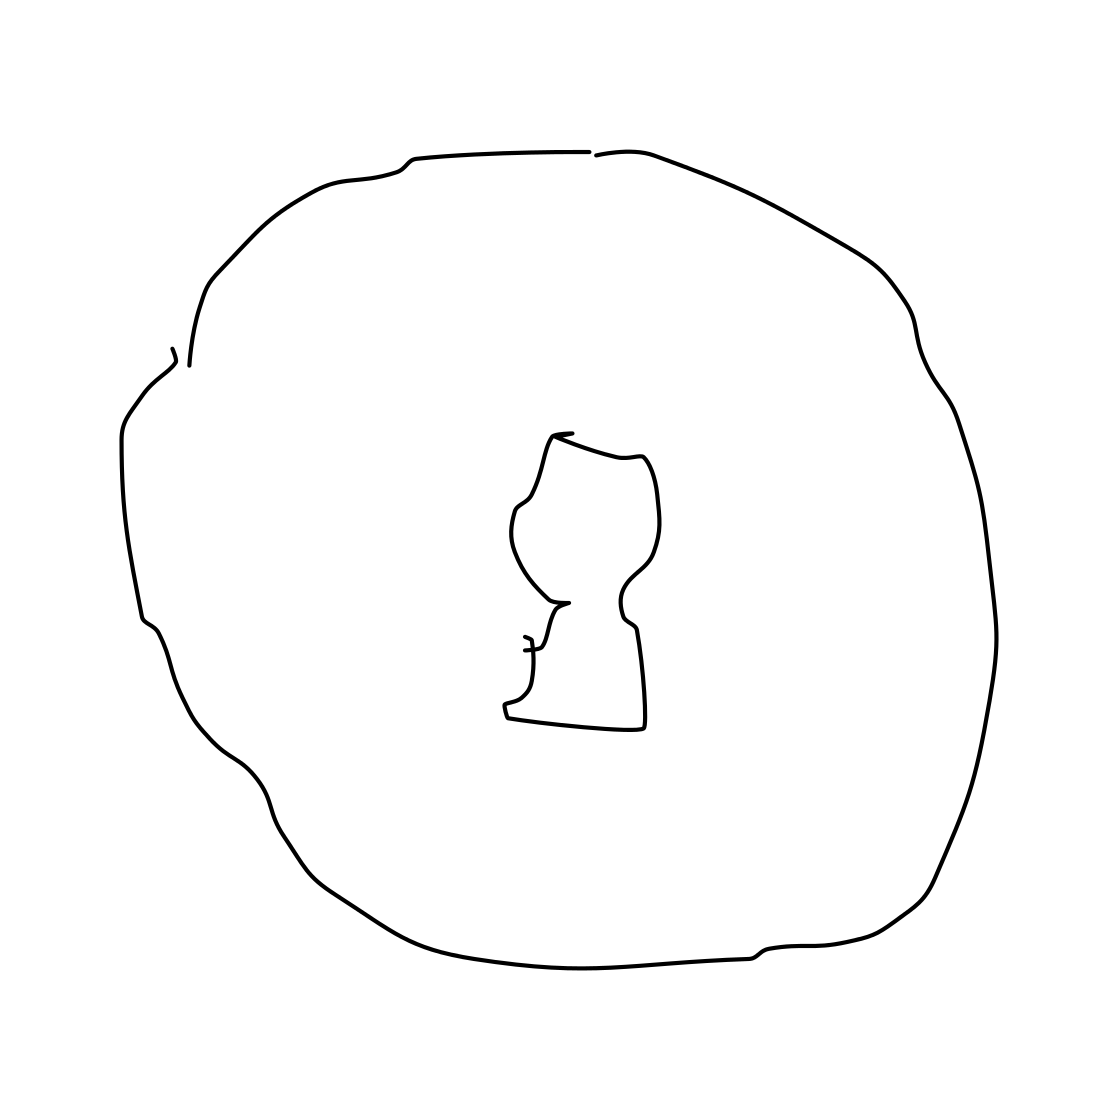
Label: door handle